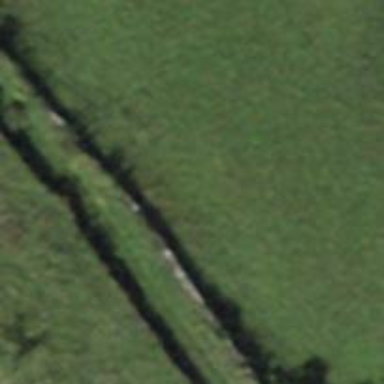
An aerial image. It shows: Grass path.